Question: in my application i have ionic tab . but the color on my devise and simulator dosen't work correctly.for example base on image below :

my tab background must be yellow with white icons but it show white background white background with yellow icons.
my code is :
'''
<div class="bar bar-header bar-assertive">
<h1 class="title">app</h1>
</div>
<ion-tabs class="tabs-energized tabs-icon-top">
<ion-tab title="a" icon="ion-document-text" ui-sref="app.book">
<ion-nav-view name="a"></ion-nav-view>
</ion-tab>
<ion-tab title="b" icon="ion-pie-graph" ui-sref="app.chart">
<ion-nav-view name="b"></ion-nav-view>
</ion-tab>
<ion-tab title="c" icon="ion-playstation" ui-sref="app.games">
<ion-nav-view name="c"></ion-nav-view>
</ion-tab>
<ion-tab title="d" icon="ion-gear-a" ui-sref="app.settings">
<ion-nav-view name="d"></ion-nav-view>
</ion-tab>
<ion-tab>
<ion-nav-view name="f"></ion-nav-view>
</ion-tab>
<ion-tab>
<ion-nav-view name="g"></ion-nav-view>
</ion-tab>
<ion-tab>
<ion-nav-view name="h"></ion-nav-view>
</ion-tab>
</ion-tabs>
</ion-pan>
'''
so how to fix this problem for showing tabs with yellow background. i also try with other ionic framework colors and get same problem.
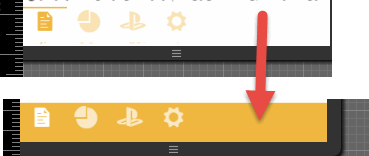
Answer: I had the same issue. I solved it just by changing the order of items inside attribute "class" as follow:
'<ion-tabs class="tabs-icon-top tabs-energized">'
This should work.